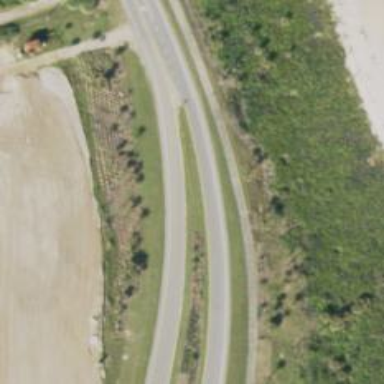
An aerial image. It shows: Primary highway with cycling track.